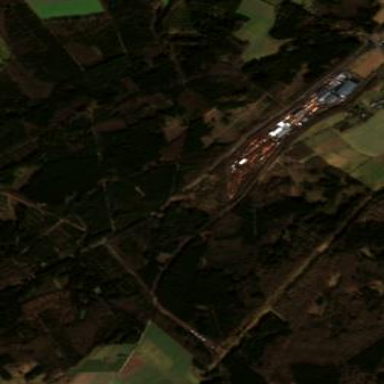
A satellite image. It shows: Industrial area that houses sawmill.